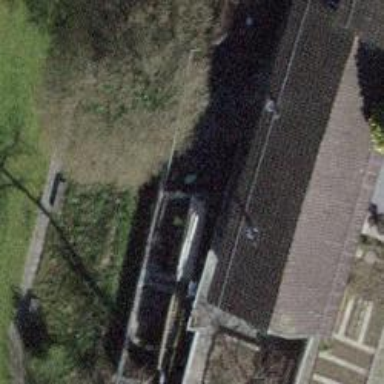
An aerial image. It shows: Building with tiled roof.